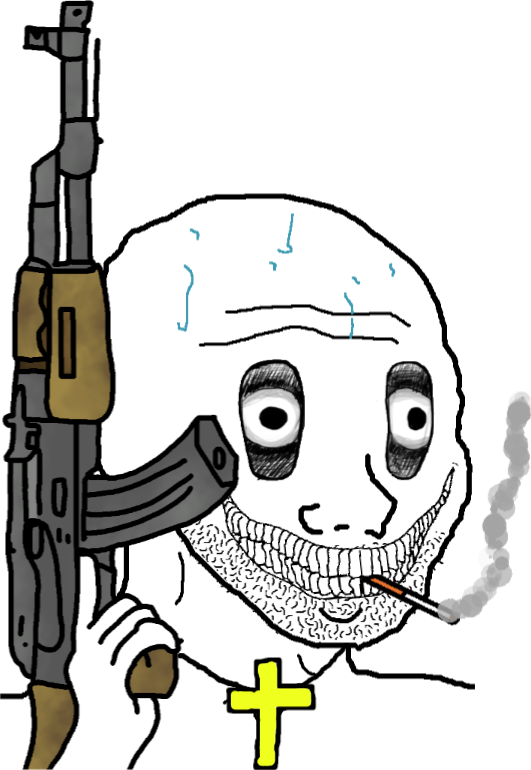
Label: 5_Oomer